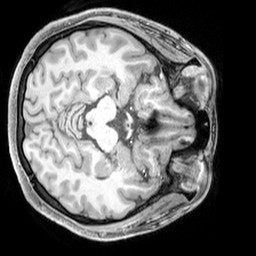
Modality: T1w
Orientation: axial
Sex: female
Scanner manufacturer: siemens
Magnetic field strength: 3 T
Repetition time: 2.3 s
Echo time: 0.00226 s